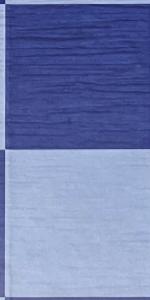
Label: Empty